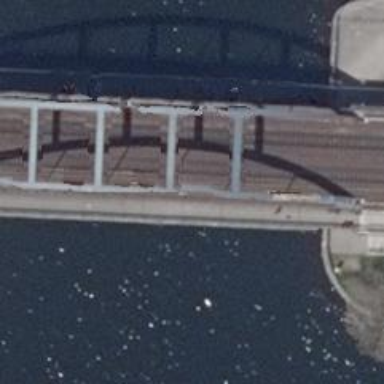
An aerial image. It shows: There is bridge in the image.